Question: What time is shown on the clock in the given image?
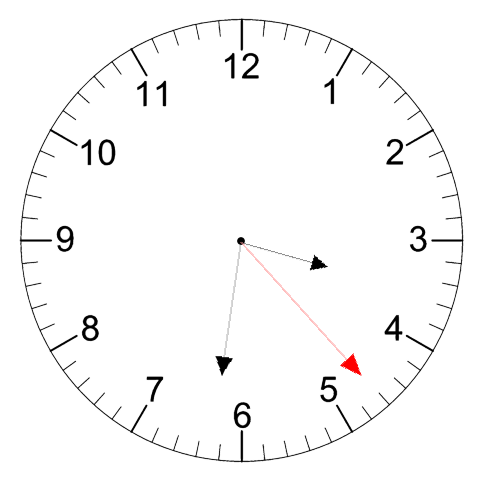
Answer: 03:31:23